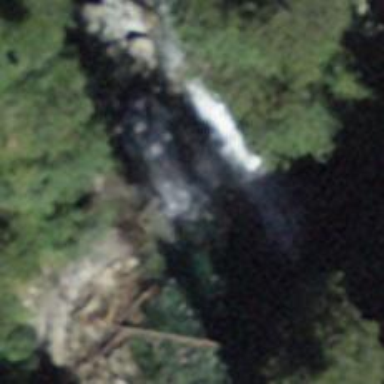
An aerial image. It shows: Beautiful waterfall.